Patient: sex M, age 42
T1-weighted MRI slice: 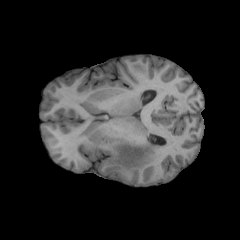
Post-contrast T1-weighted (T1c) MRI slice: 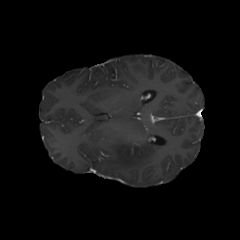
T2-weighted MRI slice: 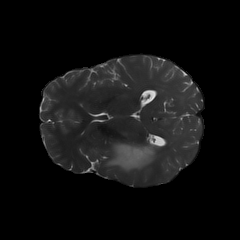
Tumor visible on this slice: yes
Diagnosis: Astrocytoma, IDH-mutant
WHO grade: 2